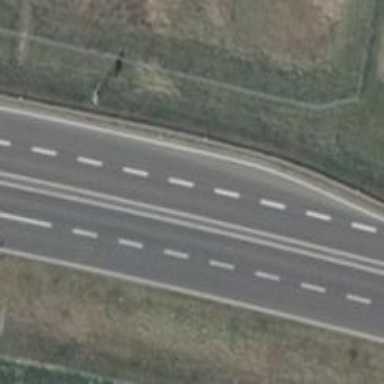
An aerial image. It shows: Primary highway.